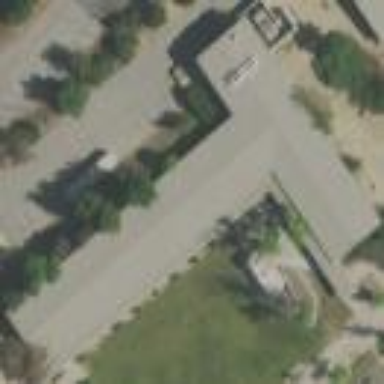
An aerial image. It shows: College building.